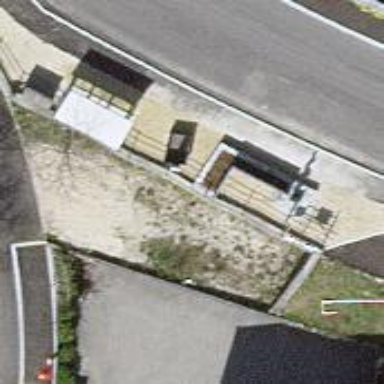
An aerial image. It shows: Bus stop with platform for public transport.